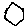
Label: hexagon